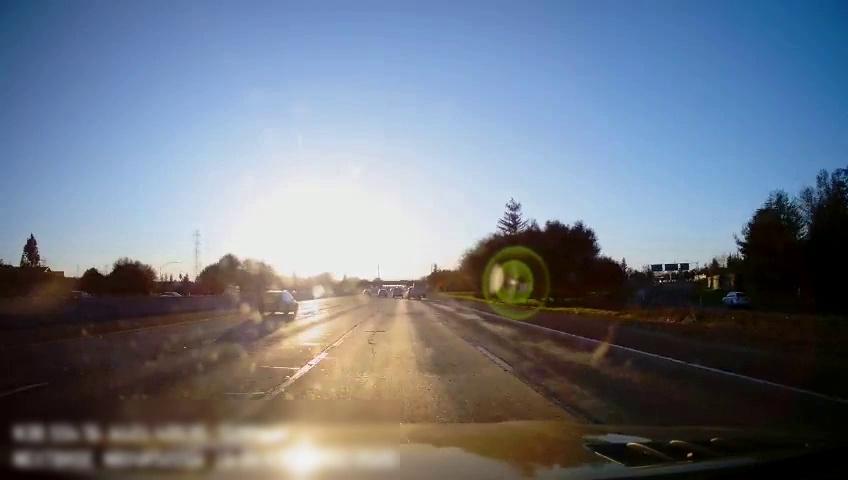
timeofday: Day
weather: Sunny
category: Drivable Space
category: Vehicles | Truck
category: Vehicles | SUV
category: Vehicles | SUV
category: Vehicles | SUV
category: Vehicles | SUV
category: Vehicles | Bus
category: Vehicles | Car
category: Vehicles | Car
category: Vehicles | Car
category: Lanes | Alternate Lane
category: Lanes | Alternate Lane
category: Lanes | Current Lane
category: Lanes | Current Lane
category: Lanes | Alternate Lane
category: Traffic | Signs
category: Traffic | Signs